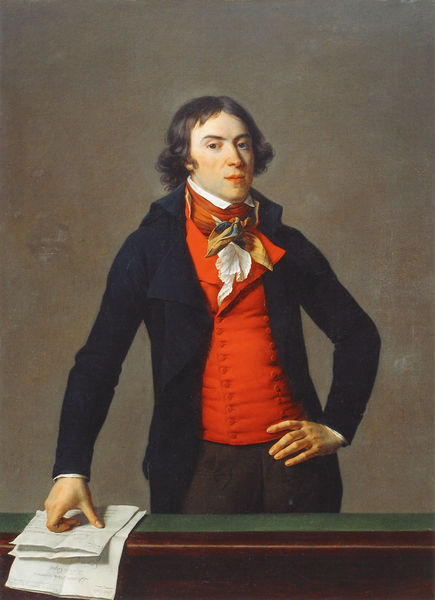
Titel: Bildnis des Bertrand Barère de Vieuzac
Künstler: Jean-Louis Laneuville
Institution: Bremen, Kunsthalle
Schlagwörter: blau, gemälde, mann, haar, rot, jacke, arm, portrait, porträt, potrait, poträt, papier, unterlagen, noten, bank, halstuch, fliege, jackett, weste, komponist, hüfte, gelehrter, dokumente, frak, liszt, rote weste, portraite, mitschriften